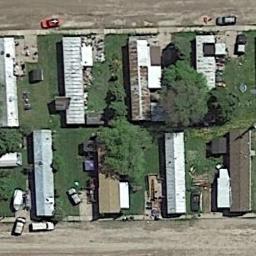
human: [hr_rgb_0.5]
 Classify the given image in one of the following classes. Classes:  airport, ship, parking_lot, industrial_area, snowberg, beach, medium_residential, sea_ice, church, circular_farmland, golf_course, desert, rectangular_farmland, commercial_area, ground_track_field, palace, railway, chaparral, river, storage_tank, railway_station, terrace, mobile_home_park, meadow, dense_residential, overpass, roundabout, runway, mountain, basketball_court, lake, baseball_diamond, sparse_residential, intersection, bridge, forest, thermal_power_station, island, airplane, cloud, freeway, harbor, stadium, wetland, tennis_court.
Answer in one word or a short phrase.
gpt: mobile_home_park